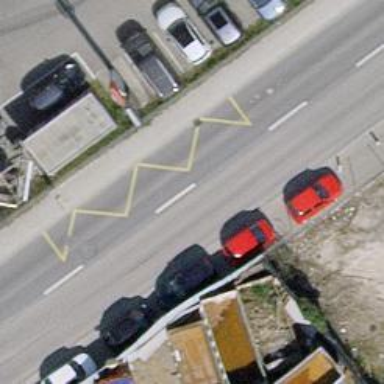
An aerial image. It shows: Bus stop with stop position for public transport.